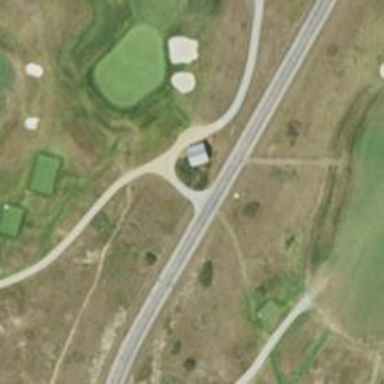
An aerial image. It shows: Path for both roads and golfers.